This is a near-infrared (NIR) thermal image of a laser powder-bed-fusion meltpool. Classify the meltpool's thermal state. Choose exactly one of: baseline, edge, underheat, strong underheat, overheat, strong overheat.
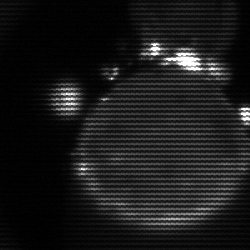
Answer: edge